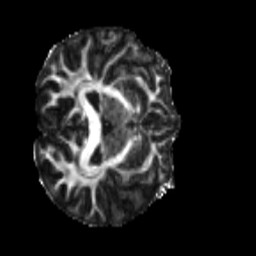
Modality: FA
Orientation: axial
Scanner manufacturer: siemens
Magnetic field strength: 3 T
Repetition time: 4 s
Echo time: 0.0594 s